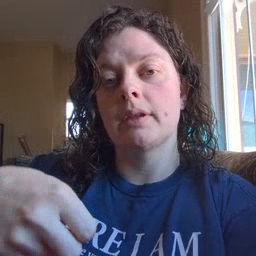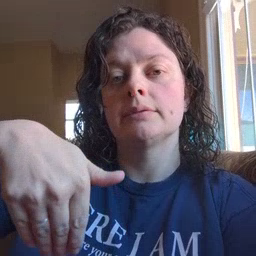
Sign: night